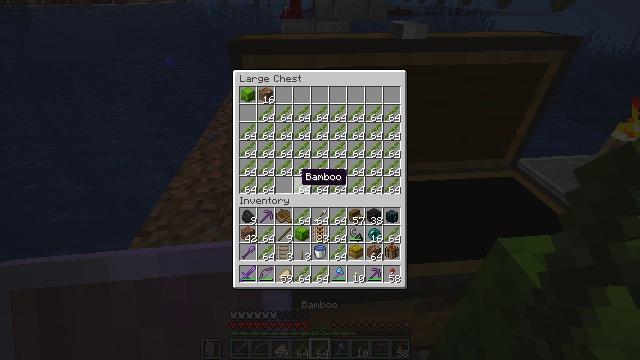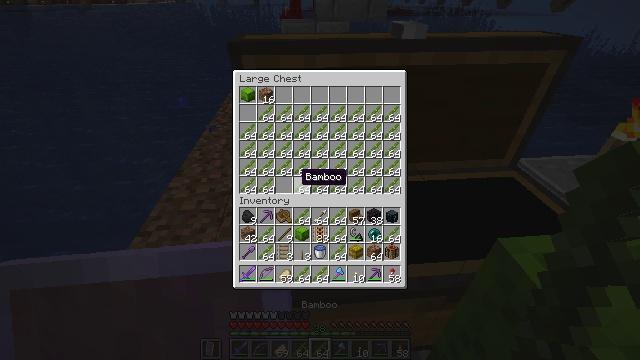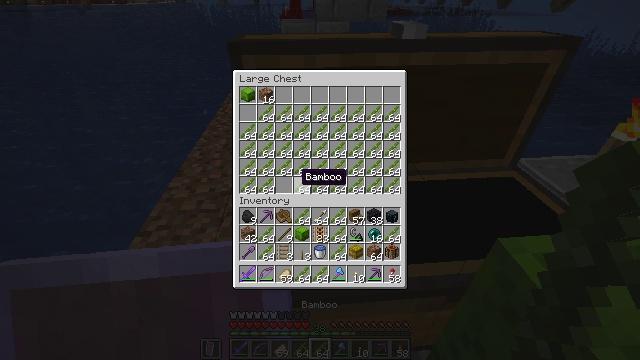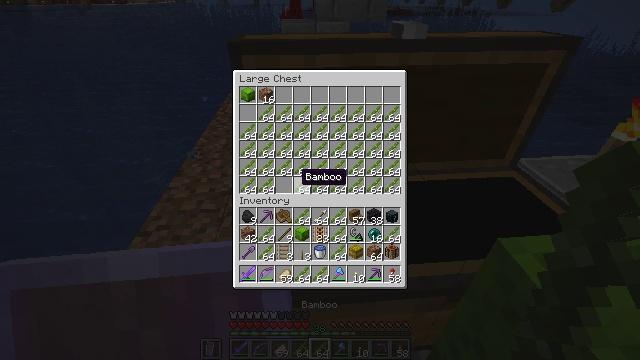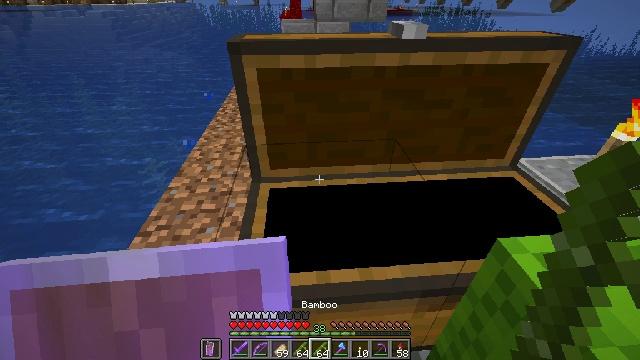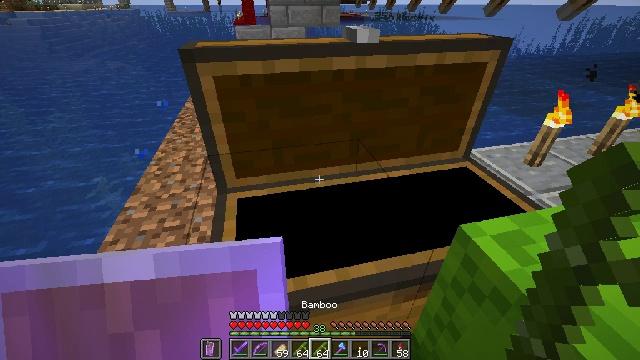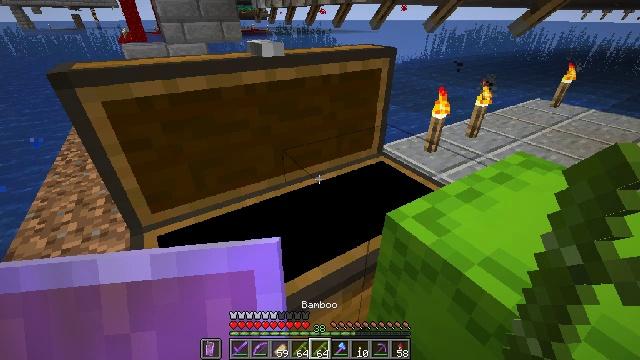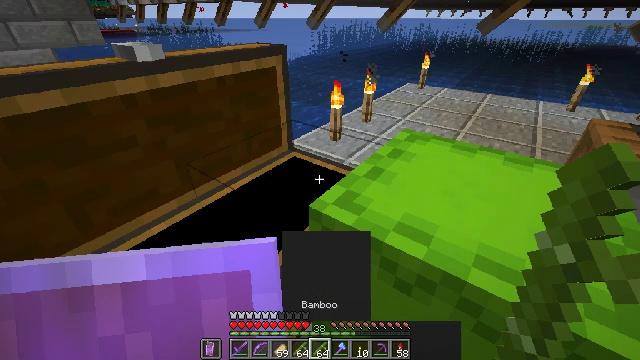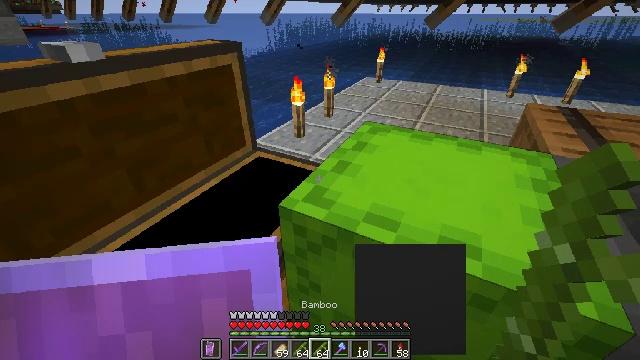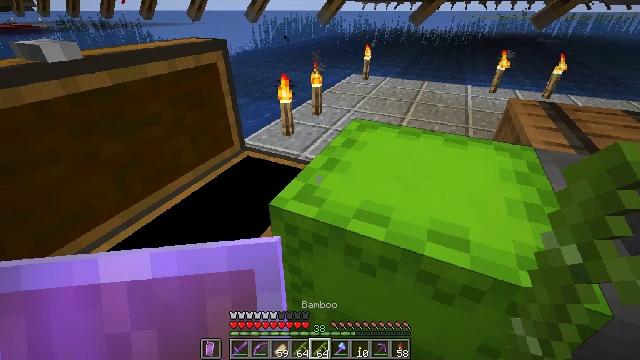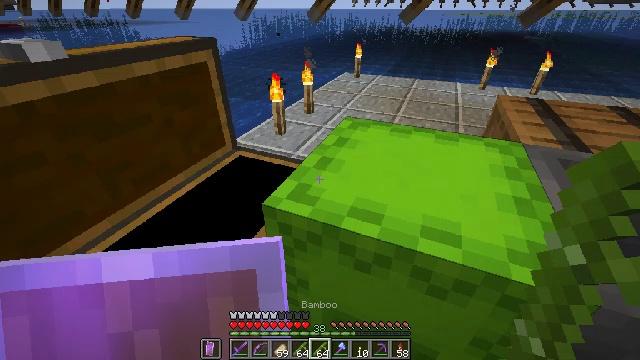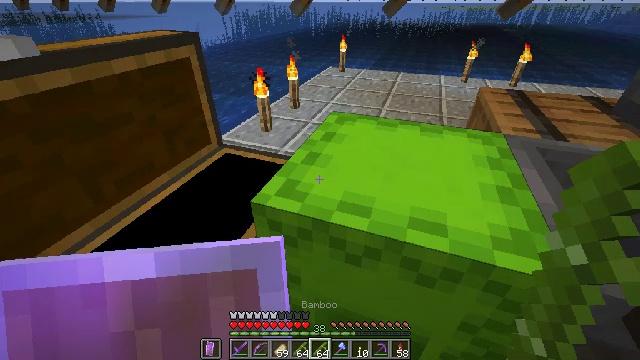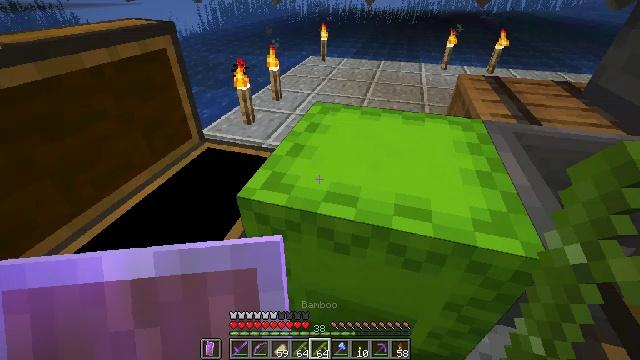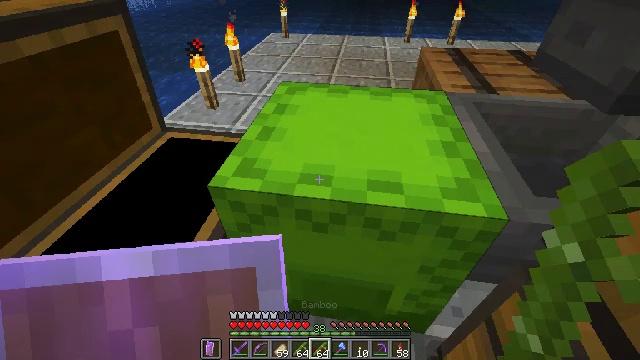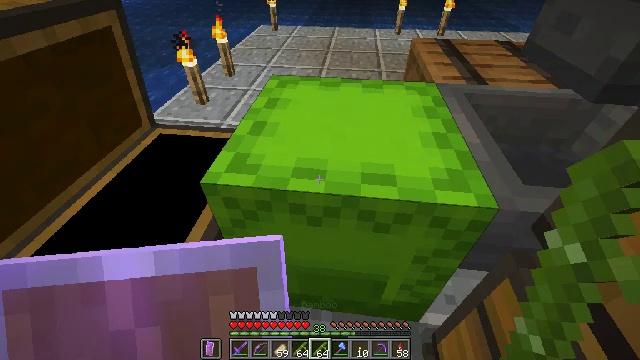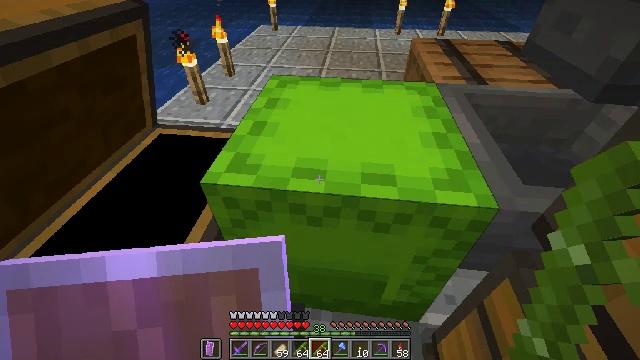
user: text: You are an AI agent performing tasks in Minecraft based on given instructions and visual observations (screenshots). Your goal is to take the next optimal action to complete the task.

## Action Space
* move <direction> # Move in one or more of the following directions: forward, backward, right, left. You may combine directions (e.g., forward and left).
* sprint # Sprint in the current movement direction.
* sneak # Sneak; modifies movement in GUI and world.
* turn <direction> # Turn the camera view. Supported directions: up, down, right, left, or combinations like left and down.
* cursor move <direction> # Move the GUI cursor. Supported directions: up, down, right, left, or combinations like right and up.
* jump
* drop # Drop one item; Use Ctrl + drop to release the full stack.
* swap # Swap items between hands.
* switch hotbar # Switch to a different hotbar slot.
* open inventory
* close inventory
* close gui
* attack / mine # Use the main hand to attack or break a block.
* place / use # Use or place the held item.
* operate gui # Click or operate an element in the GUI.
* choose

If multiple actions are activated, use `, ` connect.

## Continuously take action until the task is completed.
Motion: motion action
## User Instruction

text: Mine the lime shulker box to pick it up.
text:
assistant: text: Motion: no_op
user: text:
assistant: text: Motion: no_op
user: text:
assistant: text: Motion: no_op
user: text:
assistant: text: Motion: no_op
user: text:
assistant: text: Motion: turn right
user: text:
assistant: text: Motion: turn right and up
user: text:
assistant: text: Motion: turn right
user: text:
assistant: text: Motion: turn right
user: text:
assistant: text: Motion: turn right
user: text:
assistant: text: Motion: turn right
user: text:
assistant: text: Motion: turn right and down
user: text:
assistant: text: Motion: turn right and down
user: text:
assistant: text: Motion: turn right and down
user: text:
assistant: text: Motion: turn right and down
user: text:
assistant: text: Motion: no_op
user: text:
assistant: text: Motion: use / place
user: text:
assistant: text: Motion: use / place
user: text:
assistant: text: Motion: use / place
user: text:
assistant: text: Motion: no_op
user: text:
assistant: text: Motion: no_op
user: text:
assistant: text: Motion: no_op
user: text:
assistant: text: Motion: turn down
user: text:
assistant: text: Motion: turn down
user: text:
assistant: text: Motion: turn down
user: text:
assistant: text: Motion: no_op
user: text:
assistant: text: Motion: no_op
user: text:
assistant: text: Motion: no_op
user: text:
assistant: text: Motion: no_op
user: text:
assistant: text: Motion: no_op
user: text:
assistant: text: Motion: no_op